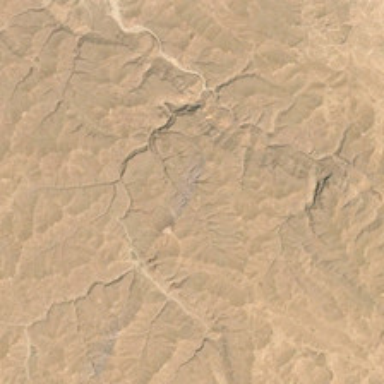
The desert is very dry and has no water .